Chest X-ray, PA view. Patient: 20 years old, sex M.
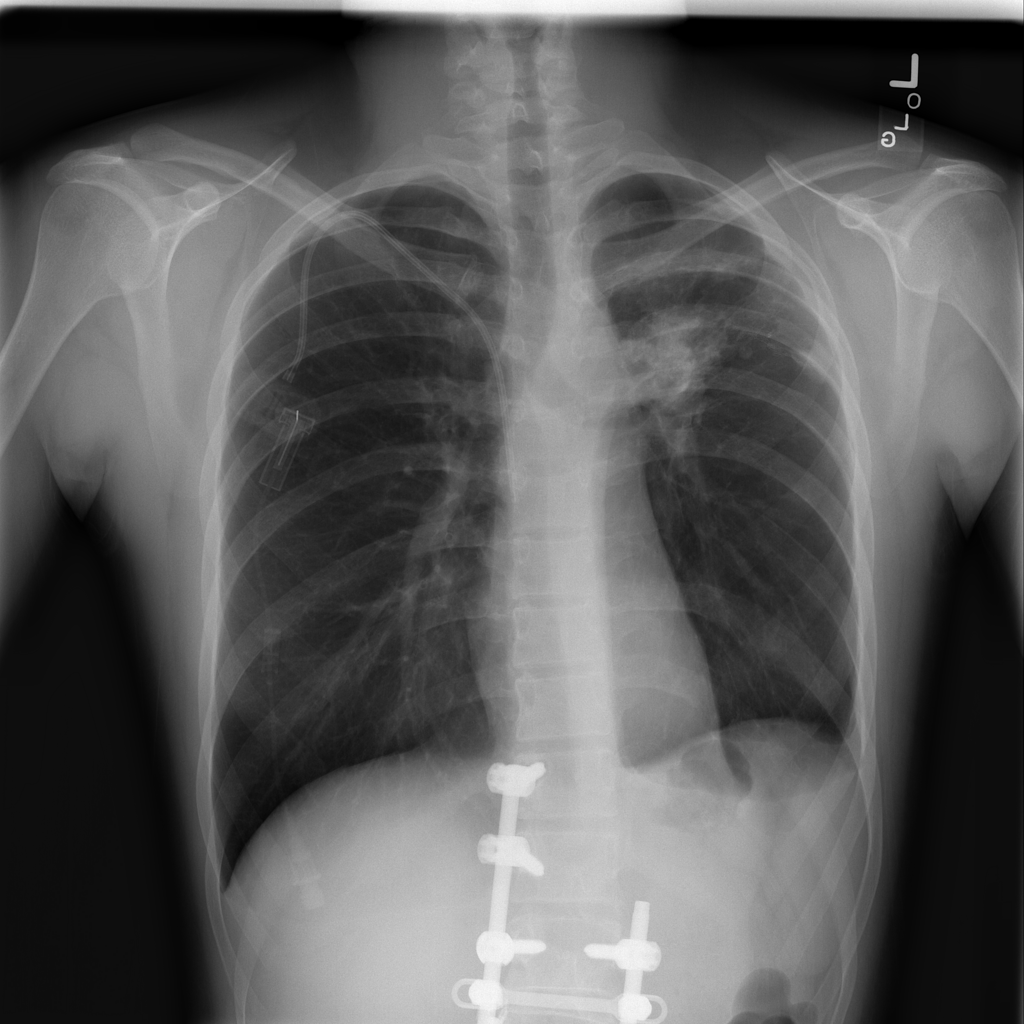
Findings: Mass